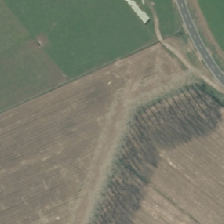
Land cover: shortrotation_cropland